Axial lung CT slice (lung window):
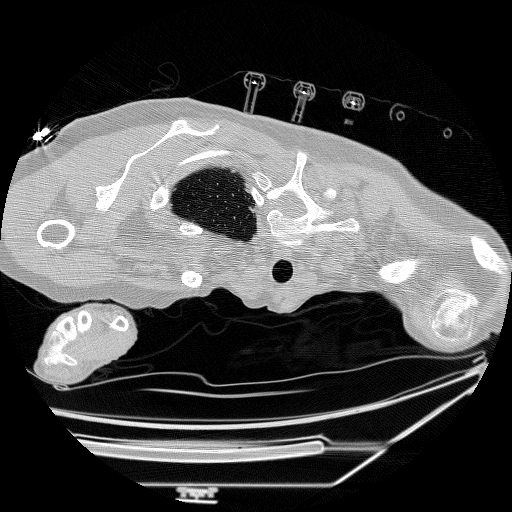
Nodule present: no